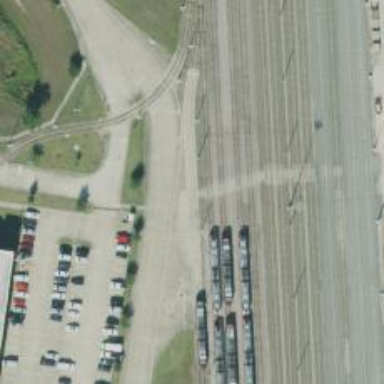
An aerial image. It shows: Light rail yard with electrified contact lines.